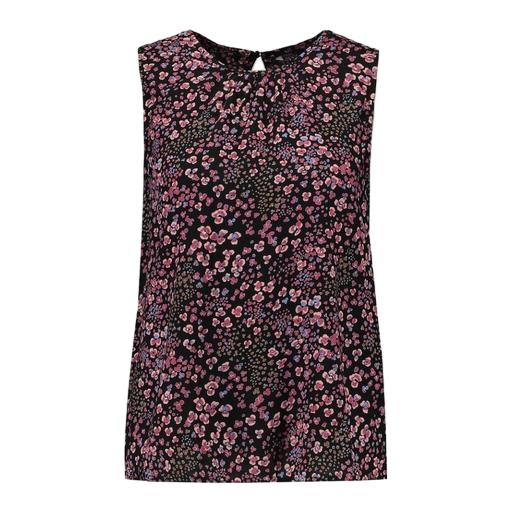
black sleeveless floral-print shirt, black floral-print sleeveless top, black petite printed mock-neck top only macy, white background